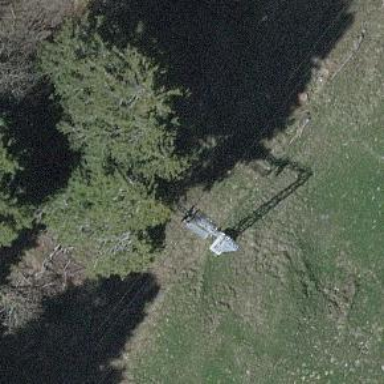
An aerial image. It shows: Pylon used for aerialway.